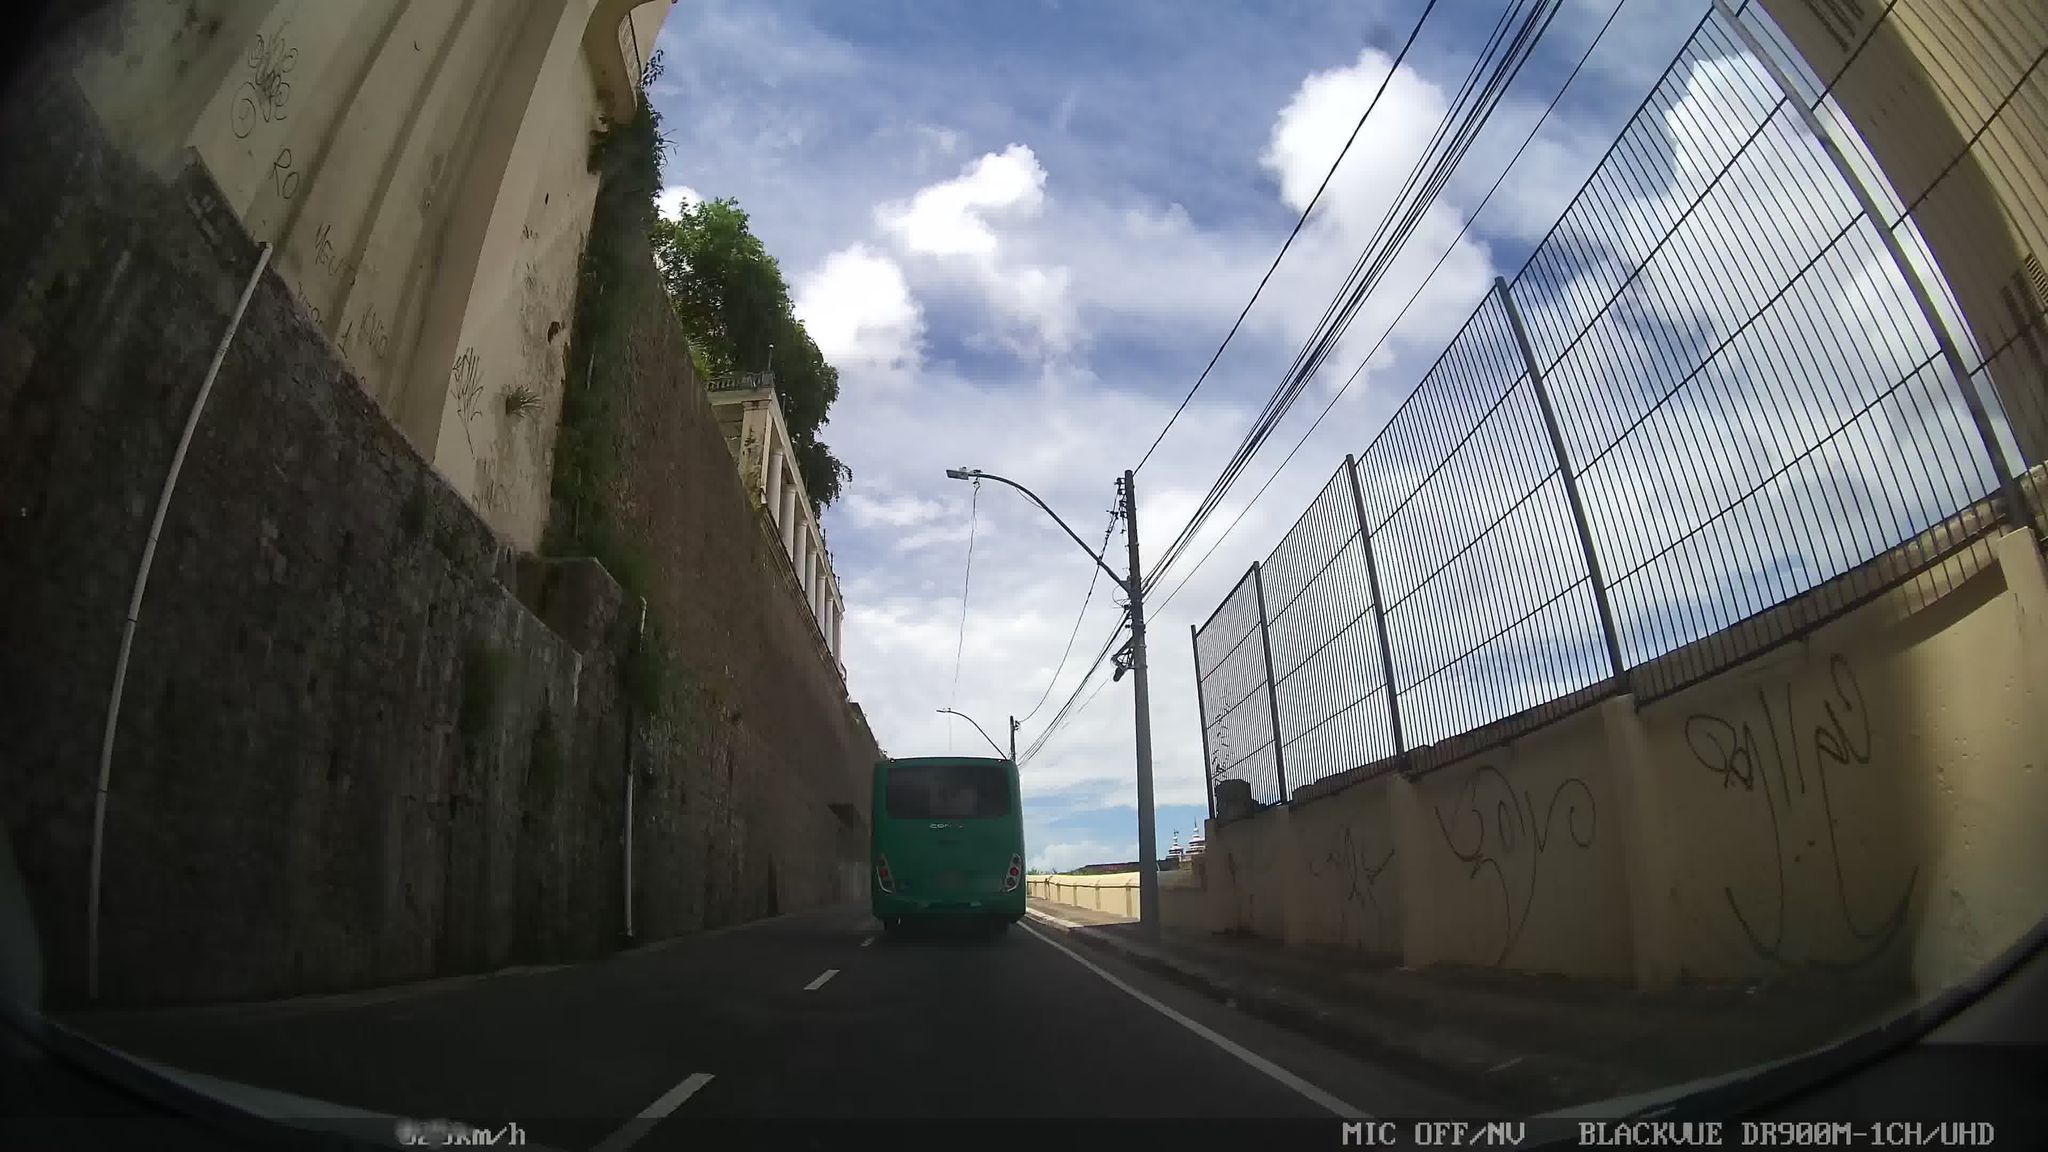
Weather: snowy
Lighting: day
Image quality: good
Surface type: driving surface
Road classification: elevator
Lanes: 2
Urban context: urban centre
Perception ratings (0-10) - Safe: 0.44, Lively: 3.24, Beautiful: 7.92, Boring: 8.4, Depressing: 7.94, Wealthy: 1.86